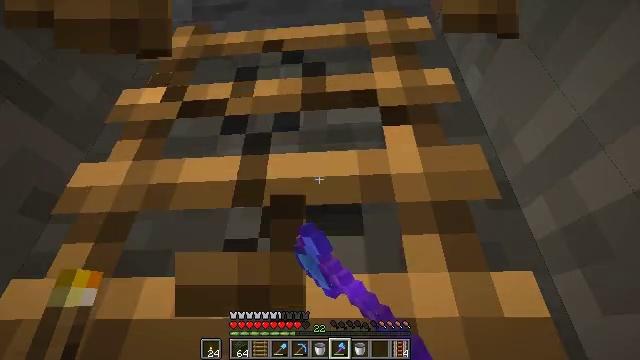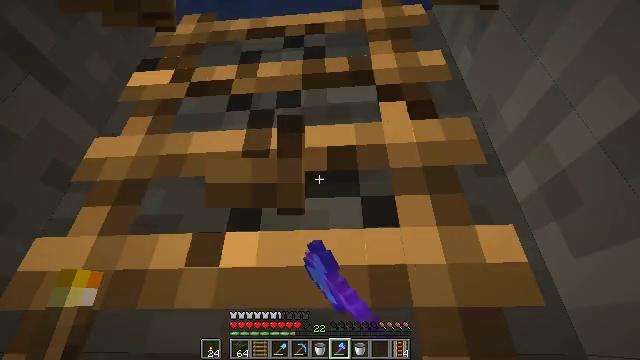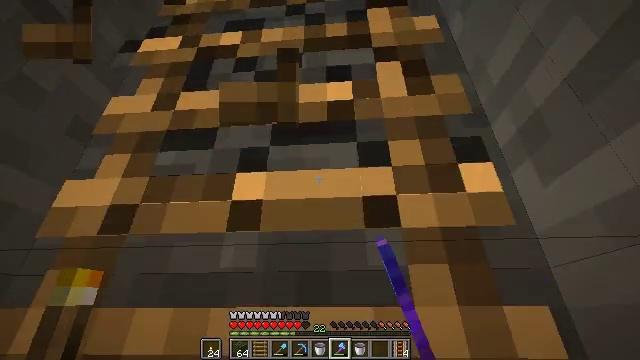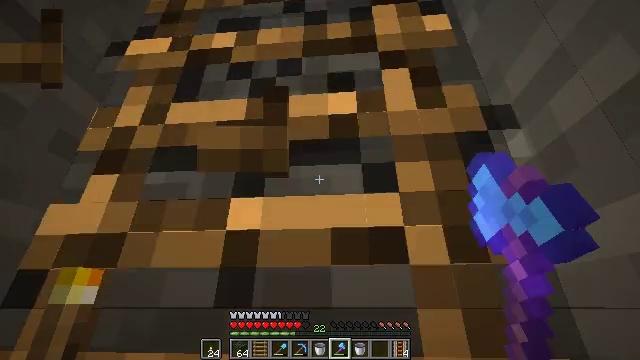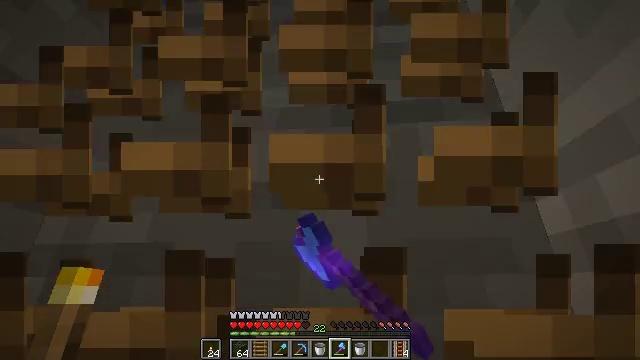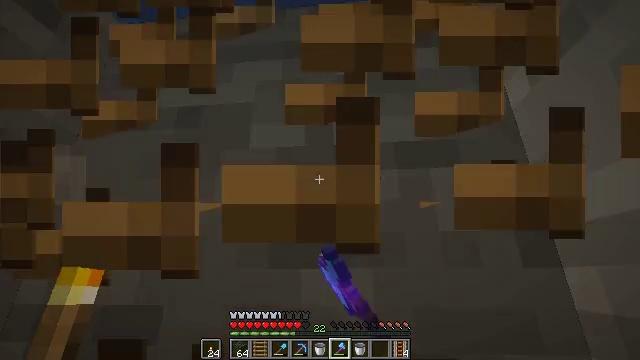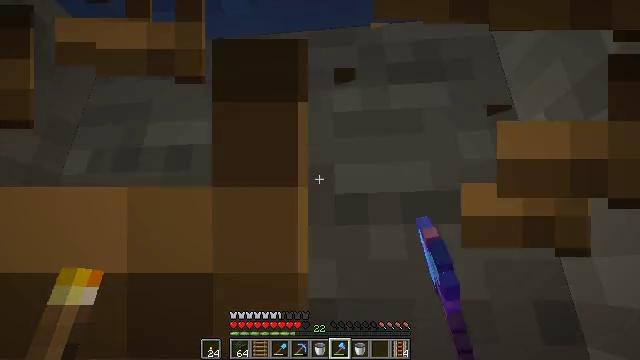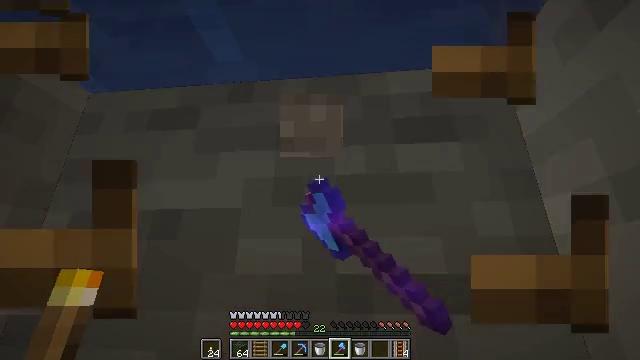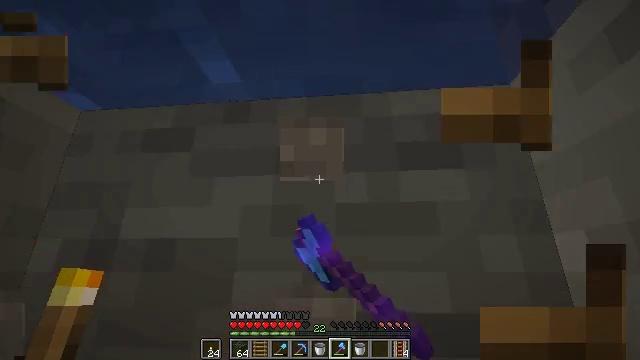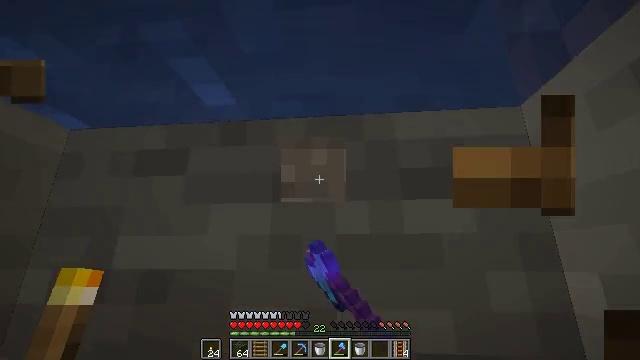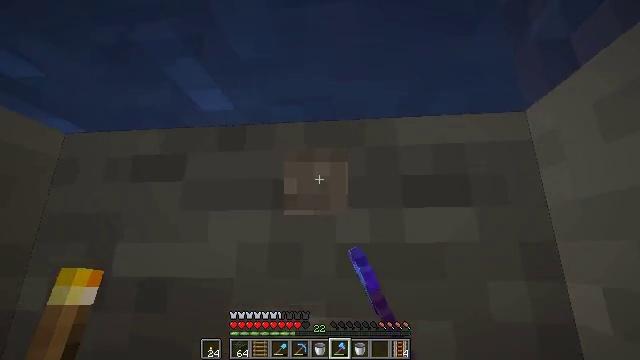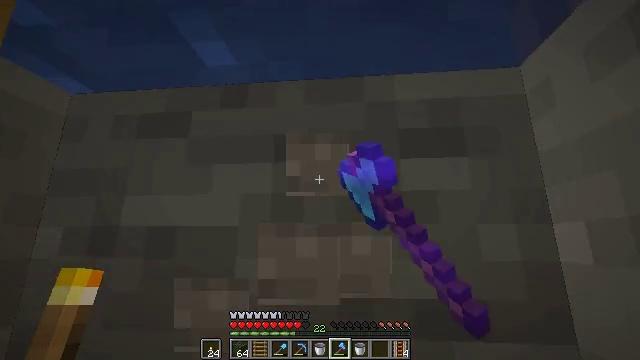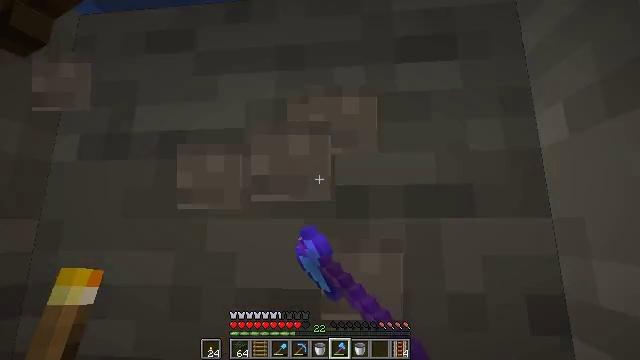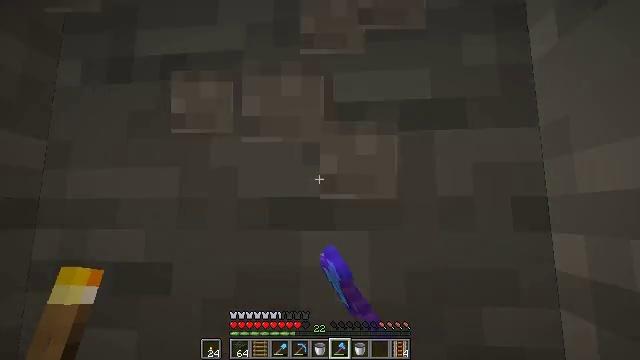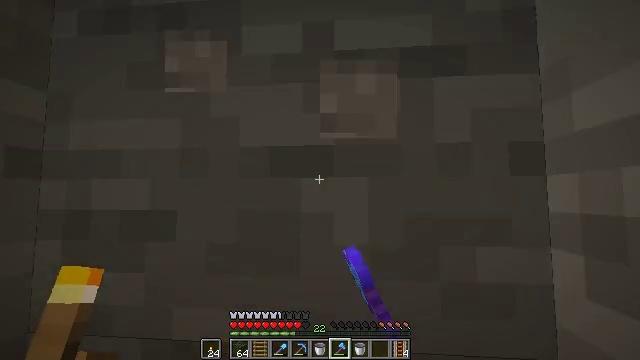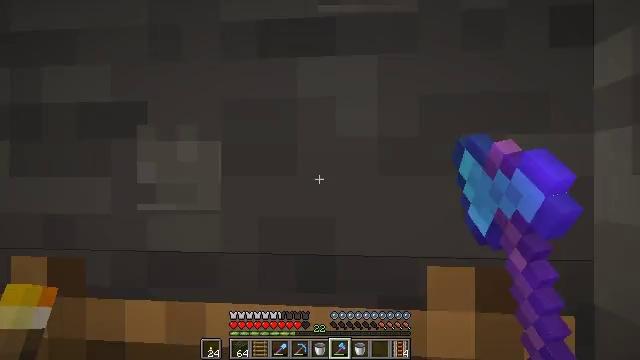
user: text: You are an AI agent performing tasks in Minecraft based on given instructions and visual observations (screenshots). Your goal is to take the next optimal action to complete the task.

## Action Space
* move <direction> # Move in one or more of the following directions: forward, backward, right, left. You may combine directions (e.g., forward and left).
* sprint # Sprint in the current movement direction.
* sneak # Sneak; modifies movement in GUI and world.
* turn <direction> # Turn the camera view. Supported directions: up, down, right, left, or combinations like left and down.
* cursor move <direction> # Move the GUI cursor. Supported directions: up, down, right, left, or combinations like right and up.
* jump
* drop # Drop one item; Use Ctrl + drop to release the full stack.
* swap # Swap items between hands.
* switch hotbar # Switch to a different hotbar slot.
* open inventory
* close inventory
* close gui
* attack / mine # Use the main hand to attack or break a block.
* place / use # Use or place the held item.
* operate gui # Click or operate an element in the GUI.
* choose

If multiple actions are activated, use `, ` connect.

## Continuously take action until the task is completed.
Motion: motion action
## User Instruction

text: Mine the ladder from the wall.
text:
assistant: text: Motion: attack / mine, jump
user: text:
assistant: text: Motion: turn down, attack / mine, jump
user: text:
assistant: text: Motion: turn down, attack / mine, jump
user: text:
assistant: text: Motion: turn down, attack / mine, jump
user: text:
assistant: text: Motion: turn down, attack / mine, jump
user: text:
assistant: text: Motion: turn down, attack / mine, jump
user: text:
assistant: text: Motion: attack / mine, jump
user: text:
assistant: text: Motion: attack / mine
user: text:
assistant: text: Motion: turn down, attack / mine
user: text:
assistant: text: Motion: turn down, attack / mine
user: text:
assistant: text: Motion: turn down, attack / mine
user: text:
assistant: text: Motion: turn down, attack / mine
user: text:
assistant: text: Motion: turn down, attack / mine
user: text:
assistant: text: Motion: turn down, attack / mine
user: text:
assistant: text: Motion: turn down, attack / mine
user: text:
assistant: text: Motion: turn down, attack / mine
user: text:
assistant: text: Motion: turn down
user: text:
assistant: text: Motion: turn left and down
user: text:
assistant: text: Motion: turn down, jump
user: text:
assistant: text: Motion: turn down, jump
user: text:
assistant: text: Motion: move forward, turn down, jump
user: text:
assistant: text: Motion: move forward, turn down, jump
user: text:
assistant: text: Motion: move forward, turn down, jump
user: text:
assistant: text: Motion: move forward, turn down, jump
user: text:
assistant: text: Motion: move forward, turn down, jump
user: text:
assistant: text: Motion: move forward, turn down, jump
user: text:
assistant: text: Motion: move forward, turn down, jump
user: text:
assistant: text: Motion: move forward, turn down, jump
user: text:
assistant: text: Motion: move forward, turn down, jump
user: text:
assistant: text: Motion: move forward, turn down, jump